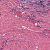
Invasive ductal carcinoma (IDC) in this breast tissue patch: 0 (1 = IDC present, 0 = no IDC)